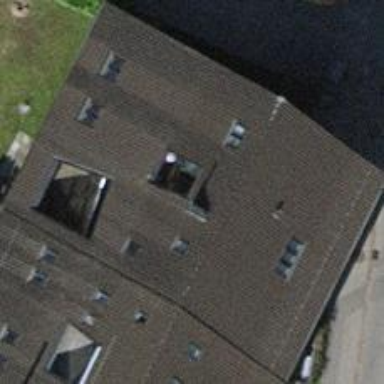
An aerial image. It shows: Terrace building.